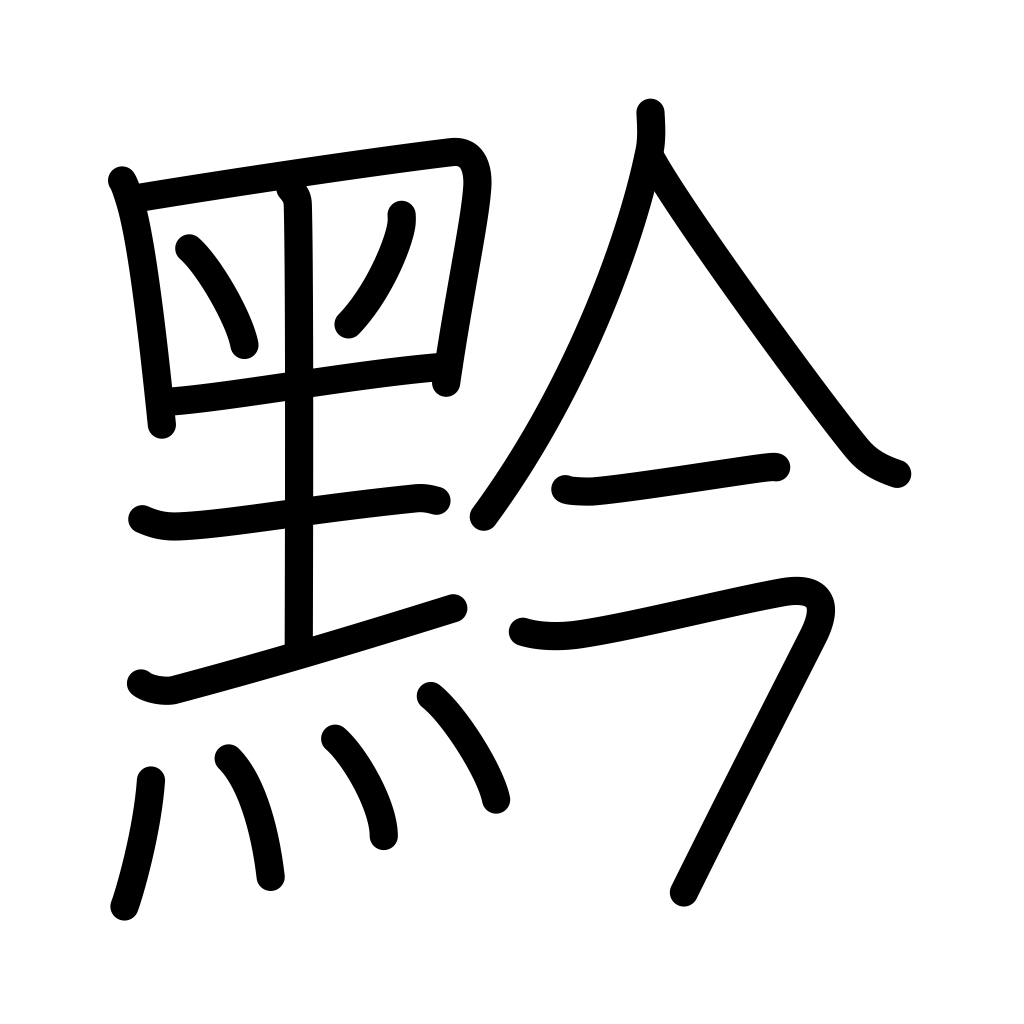
Meaning: black